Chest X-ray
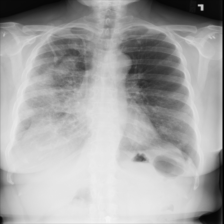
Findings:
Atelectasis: negative
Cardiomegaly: negative
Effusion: negative
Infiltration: positive
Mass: negative
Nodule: negative
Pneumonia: negative
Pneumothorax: negative
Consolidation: negative
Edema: negative
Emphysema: negative
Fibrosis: negative
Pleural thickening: negative
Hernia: negative